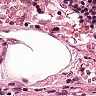
Metastatic tissue present: no